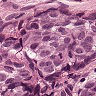
Metastatic tissue present: yes